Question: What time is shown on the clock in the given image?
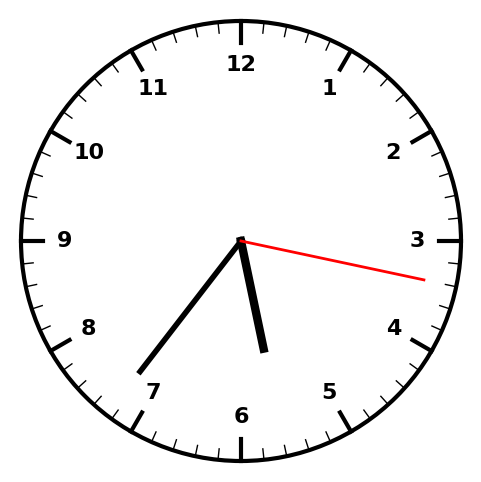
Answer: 05:36:17